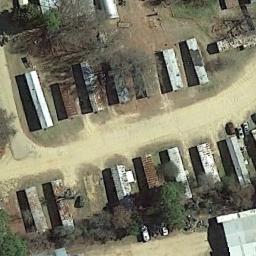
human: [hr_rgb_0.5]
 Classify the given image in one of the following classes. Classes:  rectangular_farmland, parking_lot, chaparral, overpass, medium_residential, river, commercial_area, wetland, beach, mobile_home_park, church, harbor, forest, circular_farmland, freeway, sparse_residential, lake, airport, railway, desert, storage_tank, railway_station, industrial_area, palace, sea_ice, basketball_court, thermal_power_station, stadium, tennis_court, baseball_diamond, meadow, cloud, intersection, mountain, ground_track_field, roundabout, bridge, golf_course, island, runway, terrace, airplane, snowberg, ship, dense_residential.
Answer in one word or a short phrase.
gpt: mobile_home_park